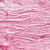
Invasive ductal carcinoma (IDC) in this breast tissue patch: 0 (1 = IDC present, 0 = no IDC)